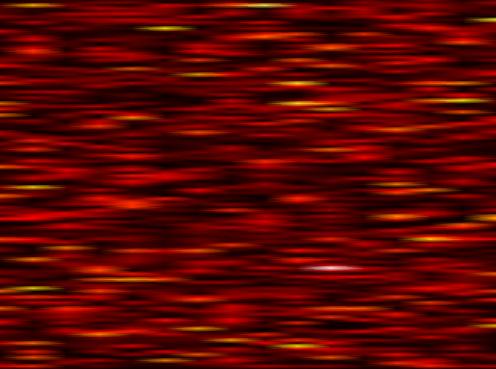
Label: FOFDM